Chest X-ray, AP view. Patient: 56 years old, sex F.
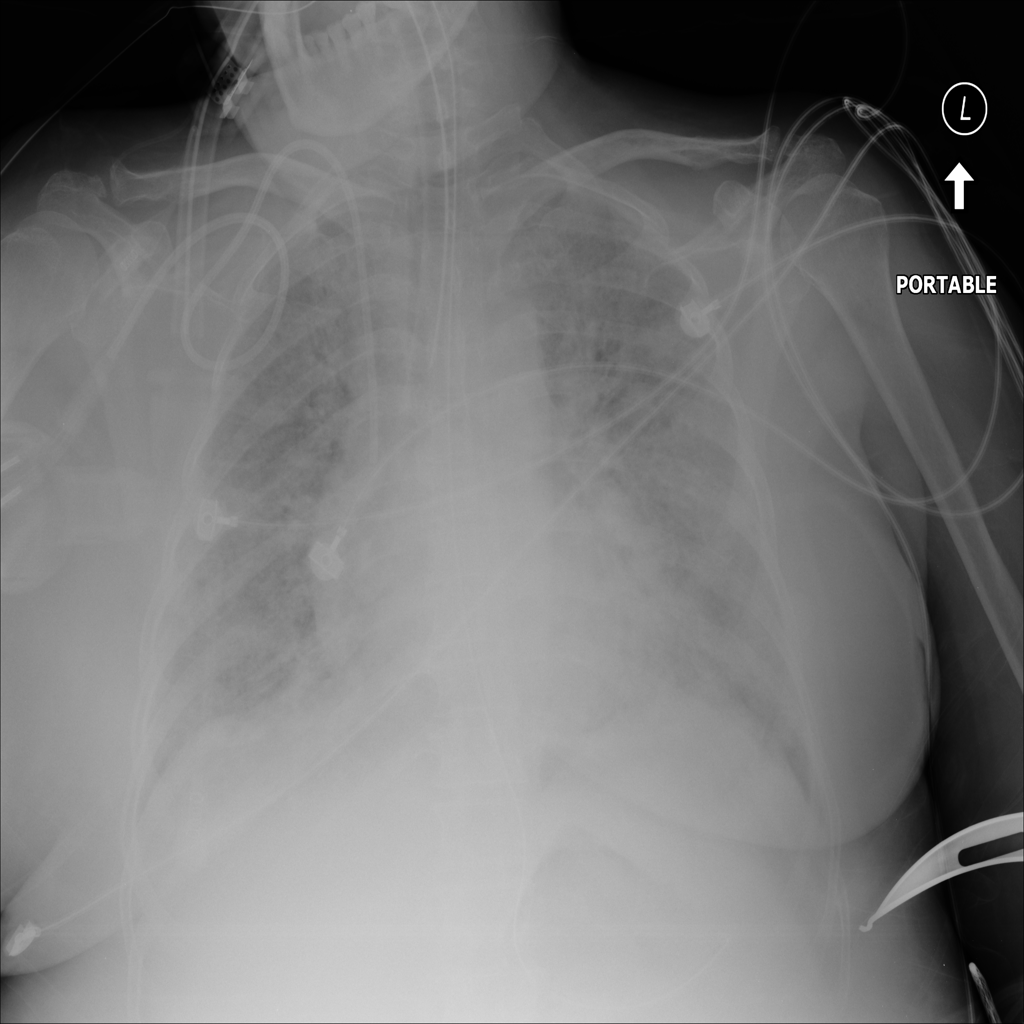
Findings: No Finding